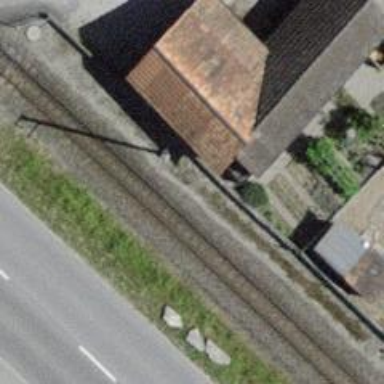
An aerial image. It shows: Narrow-gauge railway track with 1 electrified contact line.